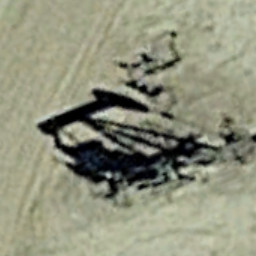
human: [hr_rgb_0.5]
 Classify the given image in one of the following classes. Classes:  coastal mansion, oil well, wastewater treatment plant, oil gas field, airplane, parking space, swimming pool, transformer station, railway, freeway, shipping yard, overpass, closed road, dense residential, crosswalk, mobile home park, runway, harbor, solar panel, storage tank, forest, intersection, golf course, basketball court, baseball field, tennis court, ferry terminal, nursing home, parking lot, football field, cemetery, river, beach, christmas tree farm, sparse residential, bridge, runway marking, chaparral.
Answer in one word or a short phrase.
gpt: oil well